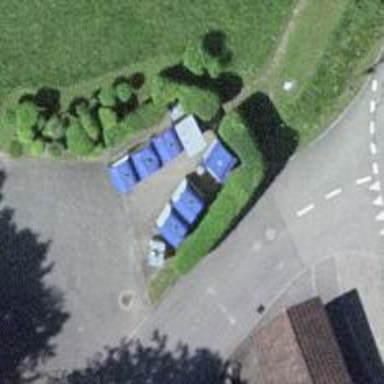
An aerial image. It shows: Recycling container at amenity designated for recycling.